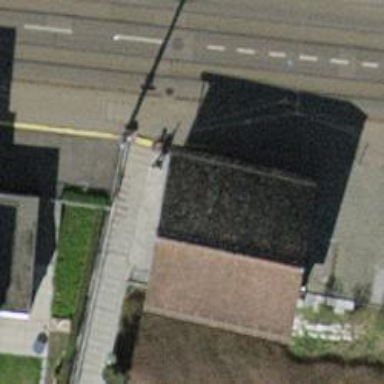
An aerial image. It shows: Shed building.